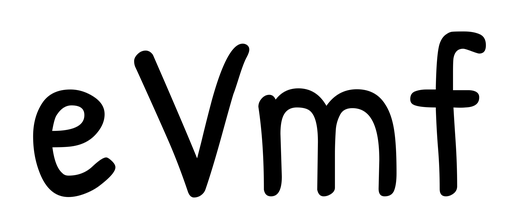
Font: PatrickHand-Regular